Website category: book
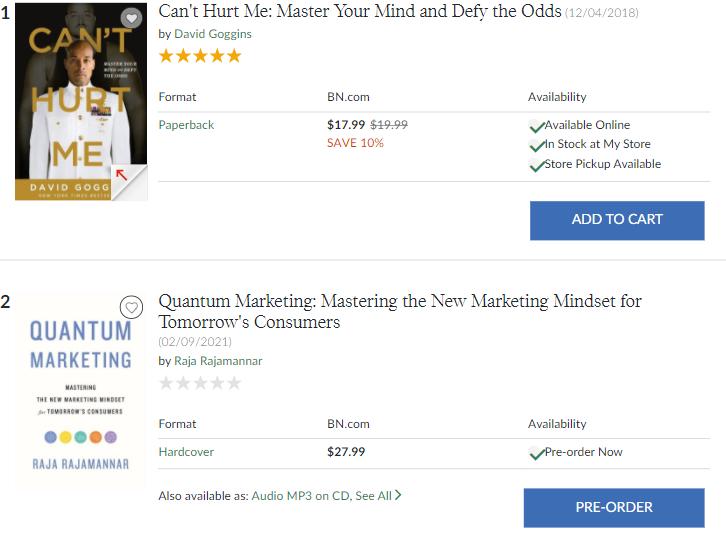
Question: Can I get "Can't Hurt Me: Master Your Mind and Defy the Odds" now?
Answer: yes

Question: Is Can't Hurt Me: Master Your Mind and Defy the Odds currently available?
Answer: yes

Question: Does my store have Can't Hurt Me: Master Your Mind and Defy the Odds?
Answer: yes

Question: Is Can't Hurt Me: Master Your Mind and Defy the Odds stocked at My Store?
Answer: yes

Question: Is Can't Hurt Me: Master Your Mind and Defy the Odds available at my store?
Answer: yes

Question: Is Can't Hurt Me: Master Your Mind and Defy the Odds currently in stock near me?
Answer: yes

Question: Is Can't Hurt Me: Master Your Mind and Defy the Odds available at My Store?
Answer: yes

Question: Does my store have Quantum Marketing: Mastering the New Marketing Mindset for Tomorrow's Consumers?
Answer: no

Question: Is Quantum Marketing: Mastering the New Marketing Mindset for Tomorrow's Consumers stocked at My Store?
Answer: no

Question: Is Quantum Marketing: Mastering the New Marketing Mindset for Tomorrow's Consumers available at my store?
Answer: no

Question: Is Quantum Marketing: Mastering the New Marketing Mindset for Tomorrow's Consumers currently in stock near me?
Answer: no

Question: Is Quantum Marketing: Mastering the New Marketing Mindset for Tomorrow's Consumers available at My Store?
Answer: no

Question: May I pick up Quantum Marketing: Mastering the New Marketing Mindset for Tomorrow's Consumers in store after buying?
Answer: no

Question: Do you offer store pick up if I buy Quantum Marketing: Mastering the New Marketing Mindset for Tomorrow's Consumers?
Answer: no

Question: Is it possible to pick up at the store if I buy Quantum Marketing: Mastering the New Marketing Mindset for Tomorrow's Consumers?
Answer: no

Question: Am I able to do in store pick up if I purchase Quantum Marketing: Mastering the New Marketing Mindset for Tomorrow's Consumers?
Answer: no

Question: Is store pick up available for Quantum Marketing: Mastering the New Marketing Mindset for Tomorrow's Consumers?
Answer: no

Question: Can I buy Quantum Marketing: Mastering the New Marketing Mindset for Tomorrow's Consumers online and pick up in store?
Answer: no

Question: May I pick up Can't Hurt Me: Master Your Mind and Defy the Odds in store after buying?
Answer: yes

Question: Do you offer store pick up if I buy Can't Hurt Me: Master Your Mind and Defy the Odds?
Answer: yes

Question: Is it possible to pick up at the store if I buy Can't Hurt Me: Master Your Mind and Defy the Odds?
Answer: yes

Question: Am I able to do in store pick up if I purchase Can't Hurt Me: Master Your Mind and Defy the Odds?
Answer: yes

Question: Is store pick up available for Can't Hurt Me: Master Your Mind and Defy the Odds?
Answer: yes

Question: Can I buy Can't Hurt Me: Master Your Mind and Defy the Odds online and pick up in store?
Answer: yes